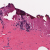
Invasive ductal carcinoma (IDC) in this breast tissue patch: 0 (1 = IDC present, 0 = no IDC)